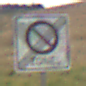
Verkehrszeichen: EndeEingeschraenktesHalteverbotZone
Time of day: MorningAfternoon
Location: Outdoor (Nature)
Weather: Overcast
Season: NotSpecified
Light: Natural